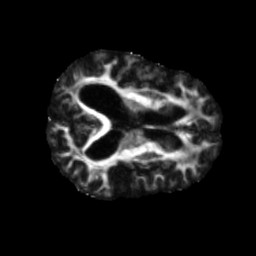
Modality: FA
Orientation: axial
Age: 75
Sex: male
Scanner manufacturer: siemens
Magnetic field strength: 3 T
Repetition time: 5.47 s
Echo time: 0.0854 s